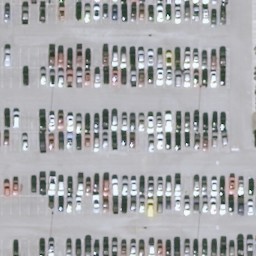
Label: parking lot